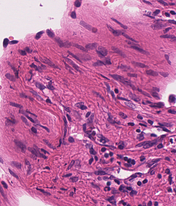
Tumor epithelial tissue: no
Tumor-associated stroma tissue: yes
Normal tissue: no